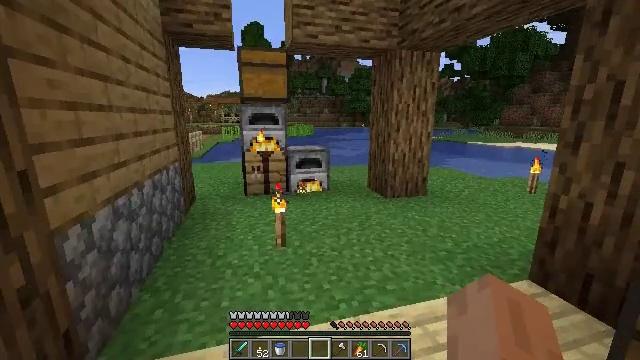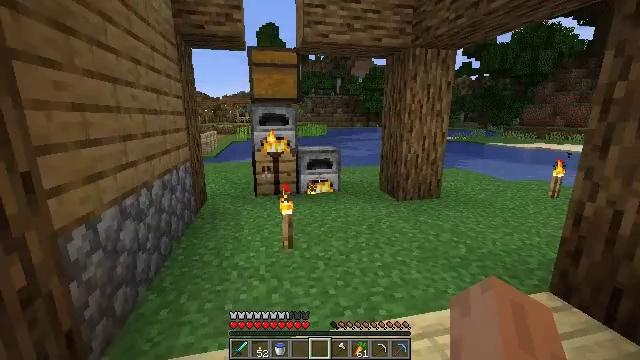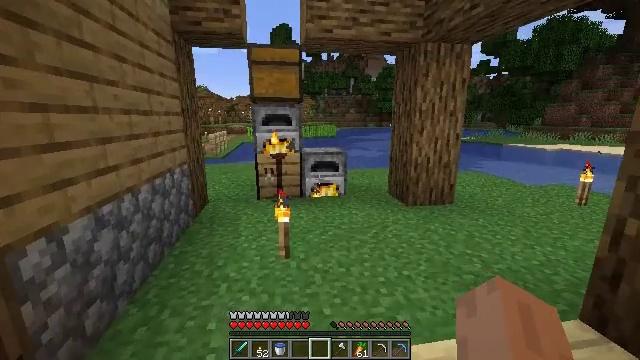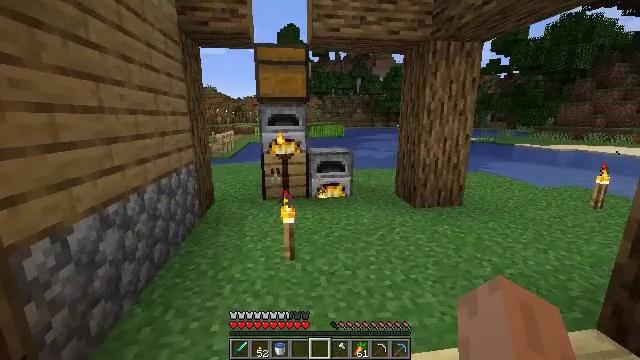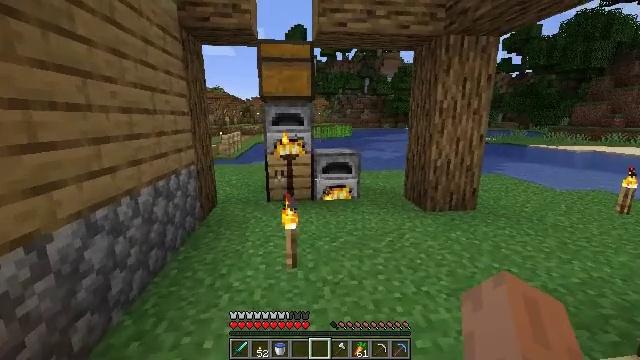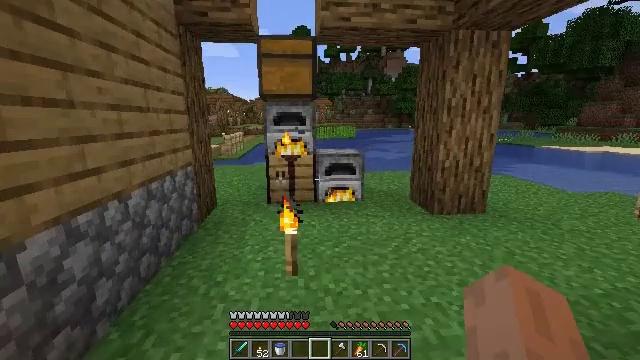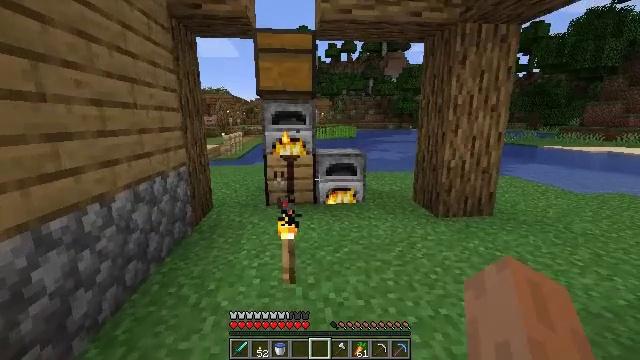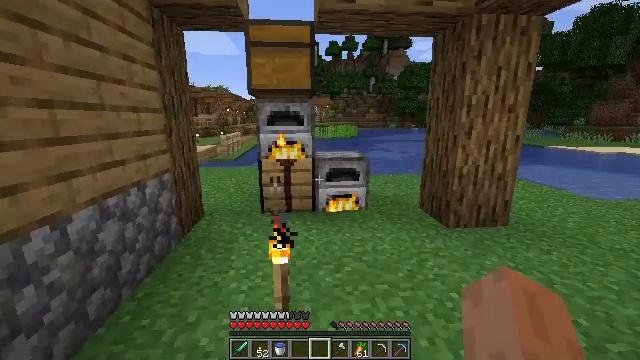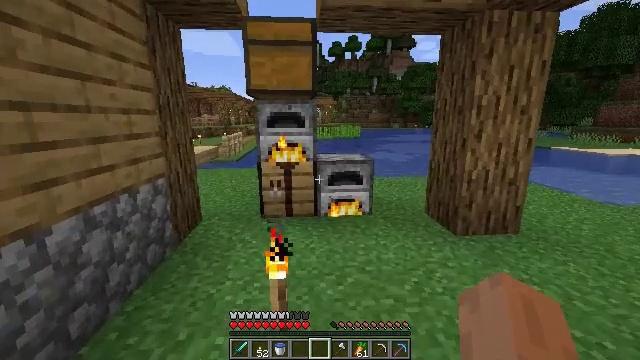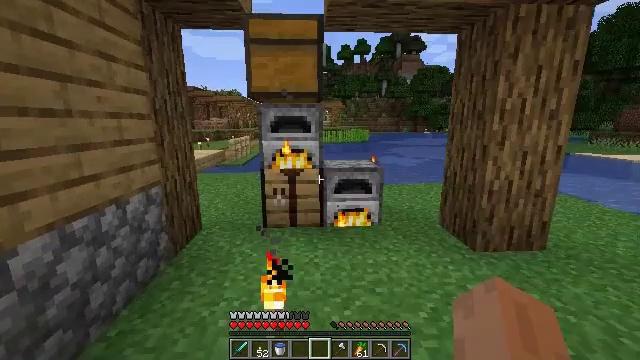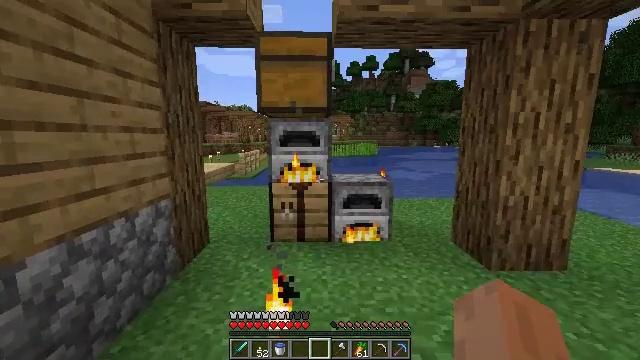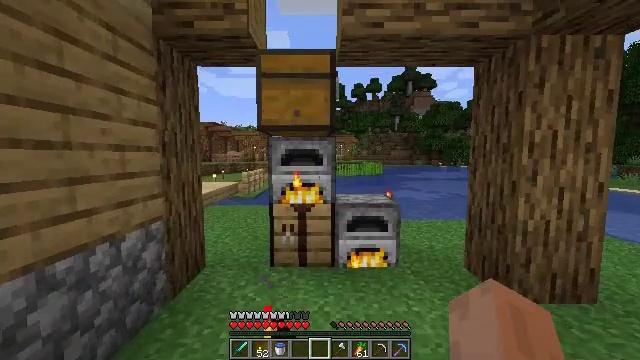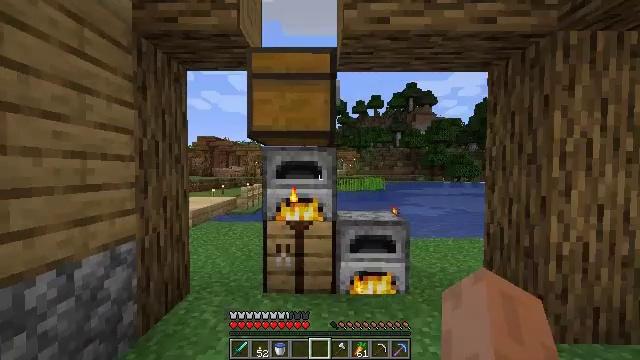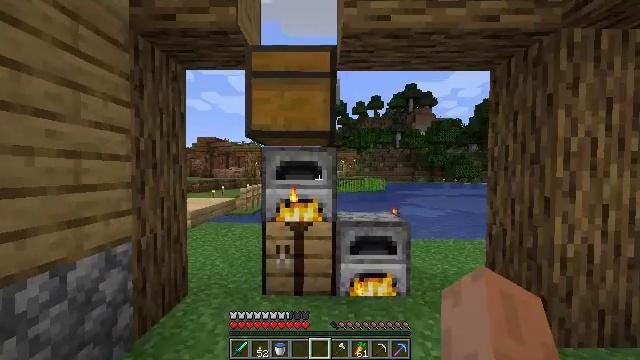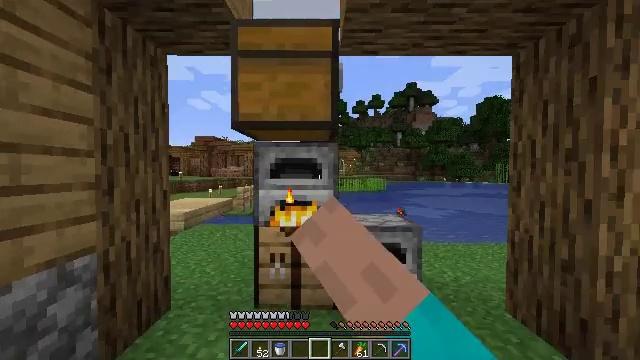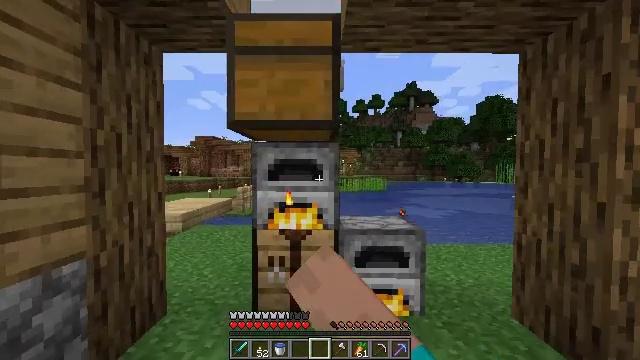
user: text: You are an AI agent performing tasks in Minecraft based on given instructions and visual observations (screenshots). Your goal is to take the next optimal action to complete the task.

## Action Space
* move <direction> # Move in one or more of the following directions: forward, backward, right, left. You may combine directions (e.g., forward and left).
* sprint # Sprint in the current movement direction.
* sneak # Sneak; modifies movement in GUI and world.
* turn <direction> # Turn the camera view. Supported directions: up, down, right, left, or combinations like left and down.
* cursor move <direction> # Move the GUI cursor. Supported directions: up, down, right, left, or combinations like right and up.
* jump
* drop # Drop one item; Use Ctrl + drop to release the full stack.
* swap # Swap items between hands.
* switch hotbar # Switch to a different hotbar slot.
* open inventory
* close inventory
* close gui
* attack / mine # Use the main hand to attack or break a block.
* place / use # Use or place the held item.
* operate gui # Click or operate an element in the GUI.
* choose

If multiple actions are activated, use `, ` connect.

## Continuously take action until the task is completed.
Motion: motion action
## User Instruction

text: Prepare a baked potato in the furnace.
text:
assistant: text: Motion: move forward and move right, turn left
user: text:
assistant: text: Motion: move forward, turn left
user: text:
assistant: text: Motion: move forward, turn left
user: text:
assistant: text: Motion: move forward, turn left
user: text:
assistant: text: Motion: move forward
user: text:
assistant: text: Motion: move forward
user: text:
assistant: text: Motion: move forward
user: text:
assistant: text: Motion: move forward
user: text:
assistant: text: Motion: move forward, turn left
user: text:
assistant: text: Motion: move forward, turn left and up
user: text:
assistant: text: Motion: move forward, turn left and up
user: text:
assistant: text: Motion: move forward, turn up
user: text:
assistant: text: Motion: move forward, use / place
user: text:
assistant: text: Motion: move forward, use / place
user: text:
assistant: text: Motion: move forward, use / place
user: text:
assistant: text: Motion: no_op
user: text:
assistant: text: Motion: no_op
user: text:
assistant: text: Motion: no_op
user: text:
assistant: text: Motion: no_op
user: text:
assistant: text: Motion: no_op
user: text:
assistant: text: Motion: no_op
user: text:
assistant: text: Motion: no_op
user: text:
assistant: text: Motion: no_op
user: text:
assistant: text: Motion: no_op
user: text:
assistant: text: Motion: no_op
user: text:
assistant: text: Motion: no_op
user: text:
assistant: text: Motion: no_op
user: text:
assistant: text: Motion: no_op
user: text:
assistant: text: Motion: cursor move right
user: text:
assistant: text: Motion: no_op